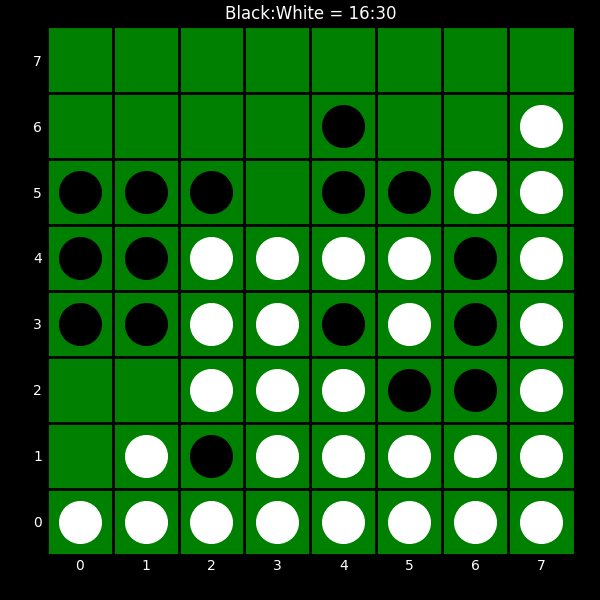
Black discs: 16
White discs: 30